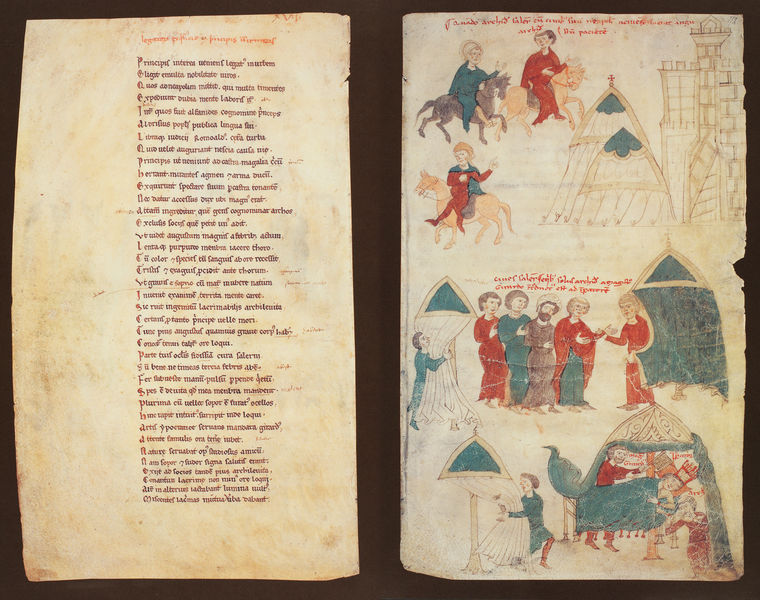
Titel: Liber ad honorem Augusti sive de rebus Siculis/ Buch zu Ehren des Kaisers Augustus oder über die Angelegenheiten Siziliens
Künstler: Pietro da Eboli
Institution: Bern, Burgbibliothek
Schlagwörter: blau, mann, grün, menschen, stadt, frau, rot, bibel, geschichte, vorhang, kirche, gewand, gewänder, krone, esel, pferd, pferde, reiter, reiten, ritt, schrift, liegen, zwei, mauer, figuren, könig, bett, zinnen, buch, burg, sex, druck, seite, illustration, text, ritter, pergament, seiten, jesus, reise, mittelalter, hochzeit, königin, heilige, handschrift, ärzte, zelt, zelte, kriche, latein, stifter, apostel, buchmalerei, schilderung, codex, aventiure, elongata